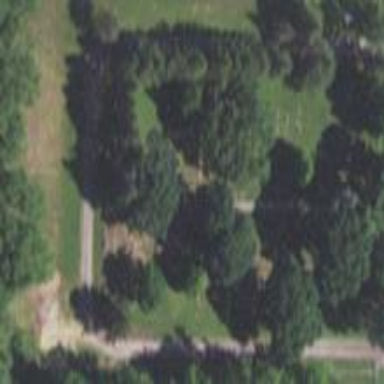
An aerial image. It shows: Cemetery.